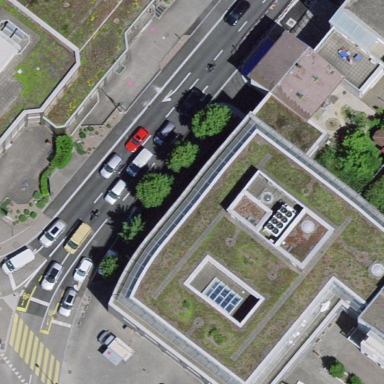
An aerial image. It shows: Bank building.